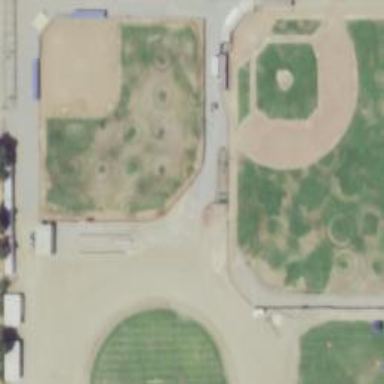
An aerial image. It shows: Baseball pitch for leisure land.